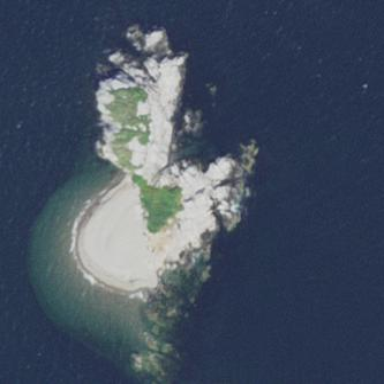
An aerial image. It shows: Islet along the coastline.